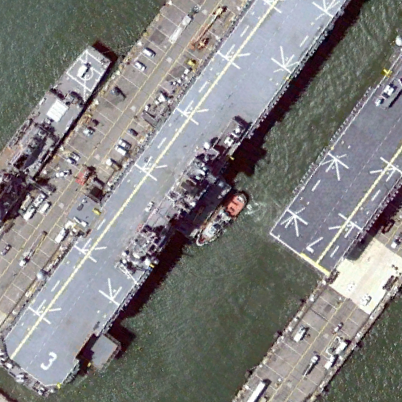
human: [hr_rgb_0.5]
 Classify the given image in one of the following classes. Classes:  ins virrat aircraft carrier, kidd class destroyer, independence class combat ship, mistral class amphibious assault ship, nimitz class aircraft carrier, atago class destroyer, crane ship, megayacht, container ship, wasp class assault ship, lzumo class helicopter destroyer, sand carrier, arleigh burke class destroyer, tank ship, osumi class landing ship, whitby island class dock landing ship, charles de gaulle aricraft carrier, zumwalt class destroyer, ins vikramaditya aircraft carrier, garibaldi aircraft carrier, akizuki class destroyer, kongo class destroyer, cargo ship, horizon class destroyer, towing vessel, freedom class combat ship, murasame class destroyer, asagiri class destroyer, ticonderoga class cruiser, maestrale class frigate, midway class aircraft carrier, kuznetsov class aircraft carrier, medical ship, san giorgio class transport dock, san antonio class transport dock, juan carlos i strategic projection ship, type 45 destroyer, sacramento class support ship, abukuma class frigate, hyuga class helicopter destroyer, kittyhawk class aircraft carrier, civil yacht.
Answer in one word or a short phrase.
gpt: Wasp class assault ship